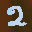
Label: 2